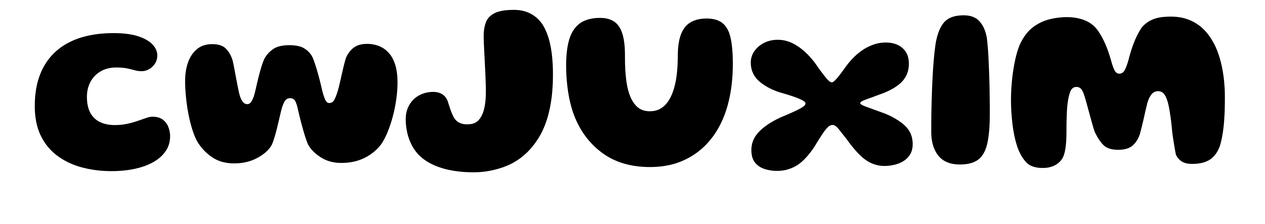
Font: Gluten_Bold